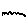
Label: zigzag